Question: I have followed <URL> tutorial.
Here is my folder structure:

When I run App.Java, I get:
'''
Initial SessionFactory creation failed.org.hibernate.MappingNotFoundException: resource: com/mkyong/user/DBUser.hbm.xml not found
'''
However, I have that file there as you can see it. When I put the file under
'''
src/main/java/com/mykong/user/DBUser.hbm.xml
'''
I am still getting this error.
How can I make this example work?
Thank you.
Edit:
'''
hibernate.cfg.xml
<hibernate-configuration>
<session-factory>
<property name="connection.url">jdbc:mysql://localhost:3306/sampleapplication</property>
<property name="connection.driver_class">com.mysql.jdbc.Driver</property>
<property name="connection.username">root</property>
<property name="connection.password">MYPASSWORDHERE</property>
<property name="show_sql">true</property>
<mapping resource="com/mkyong/user/DBUser.hbm.xml"></mapping>
</session-factory>
</hibernate-configuration>
'''
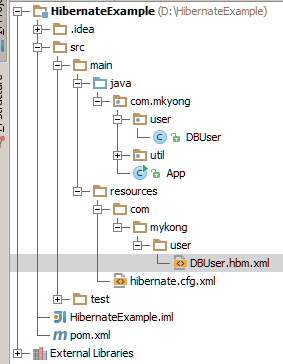
Answer: Got it: Spelling error: In your 'hiberate.cfg.xml' file you have specified that the hibernate mapping file resides in the location: 'com/mkyong/user/DBUser.hbm.xml' However, in the package directory structure it is: 'com/mykong/user/DBUser.hbm.xml'. Note the mykong; not mkyong.
Therefore, in the hibernate.cfg.xml file, please try changing
'''
<mapping resource="com/mkyong/user/DBUser.hbm.xml"></mapping>
'''
to the following:
'''
<mapping resource="com/mykong/user/DBUser.hbm.xml"></mapping>
'''